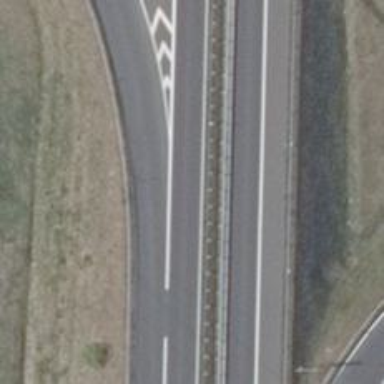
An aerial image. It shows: Trunk highway.